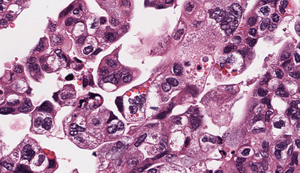
Tumor epithelial tissue: yes
Tumor-associated stroma tissue: no
Normal tissue: no